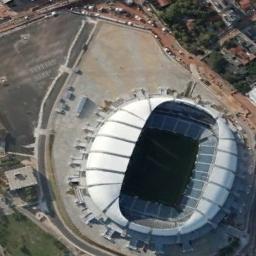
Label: stadium